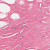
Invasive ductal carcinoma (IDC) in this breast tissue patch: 0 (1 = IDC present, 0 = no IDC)